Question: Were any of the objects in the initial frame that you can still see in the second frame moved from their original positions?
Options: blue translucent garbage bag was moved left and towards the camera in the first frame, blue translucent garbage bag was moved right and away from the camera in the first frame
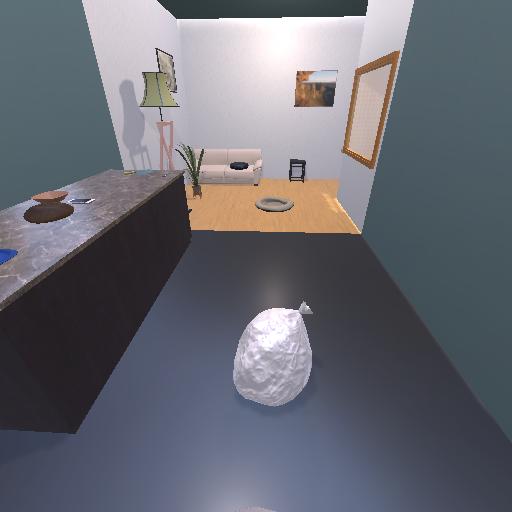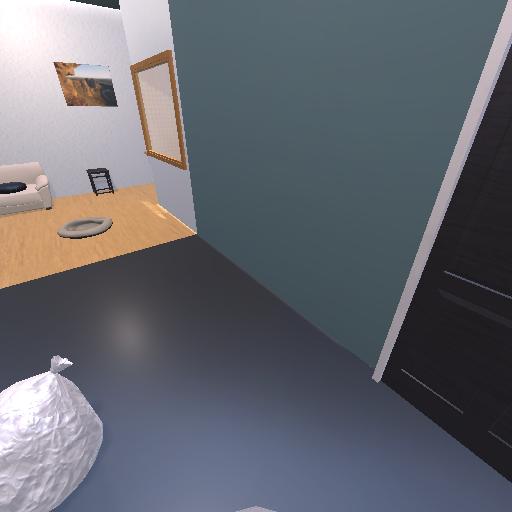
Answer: blue translucent garbage bag was moved left and towards the camera in the first frame